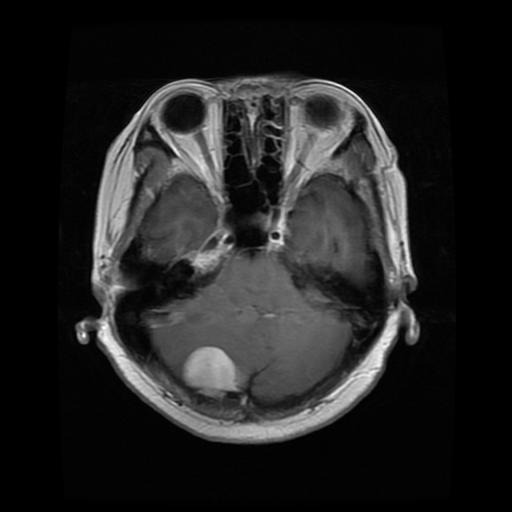
Label: meningioma